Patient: sex M, age 78
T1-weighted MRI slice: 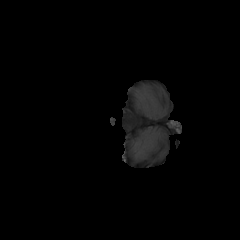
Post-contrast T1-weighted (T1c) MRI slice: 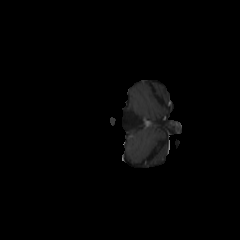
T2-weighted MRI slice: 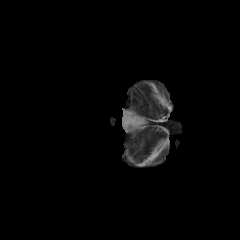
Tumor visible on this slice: no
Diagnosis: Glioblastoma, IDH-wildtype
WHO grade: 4